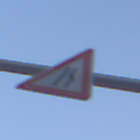
Verkehrszeichen: EinseitigVerengteFahrbahnRechts
Umgebung: Outdoor, Urban
Tageszeit: SunriseSunset
Wetter: Clear
Licht: Natural
Jahreszeit: NotSpecified
Kontrast: MediumContrast